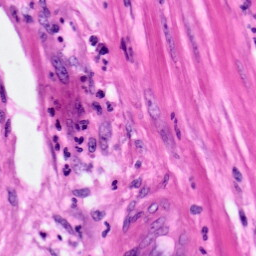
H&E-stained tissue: Pancreatic